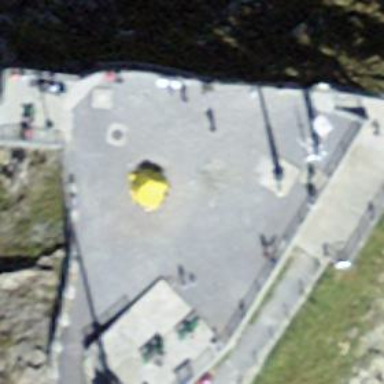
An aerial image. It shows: Viewpoint for tourists.